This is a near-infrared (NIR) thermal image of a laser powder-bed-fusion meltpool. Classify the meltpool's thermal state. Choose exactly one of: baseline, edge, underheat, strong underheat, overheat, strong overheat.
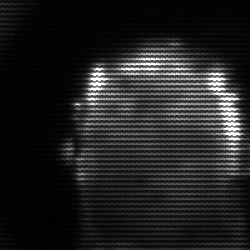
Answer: baseline